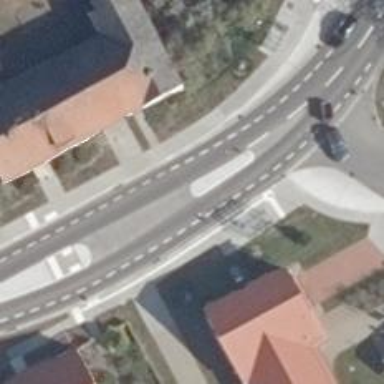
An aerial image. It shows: Traffic calming island.